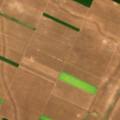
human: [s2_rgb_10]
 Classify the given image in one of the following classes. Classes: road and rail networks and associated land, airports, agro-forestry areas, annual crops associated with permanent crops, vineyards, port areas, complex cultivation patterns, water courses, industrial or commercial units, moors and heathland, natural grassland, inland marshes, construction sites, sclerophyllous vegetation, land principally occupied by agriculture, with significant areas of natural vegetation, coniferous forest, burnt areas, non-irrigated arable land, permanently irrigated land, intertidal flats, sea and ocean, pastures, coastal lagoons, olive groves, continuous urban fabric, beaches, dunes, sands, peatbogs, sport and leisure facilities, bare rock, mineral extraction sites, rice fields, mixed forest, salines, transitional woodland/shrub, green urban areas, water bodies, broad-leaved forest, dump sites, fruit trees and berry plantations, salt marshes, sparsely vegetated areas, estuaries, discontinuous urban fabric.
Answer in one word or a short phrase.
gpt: non-irrigated arable land